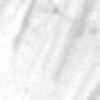
Label: change